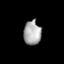
Tissue: lung
Cell type: Myeloid cells
Senescence score: 0.5588
Nuclear area (px): 411
Mean DAPI intensity: 169.207